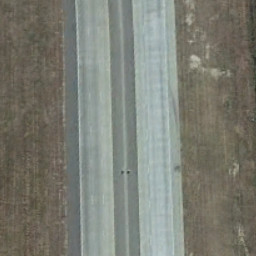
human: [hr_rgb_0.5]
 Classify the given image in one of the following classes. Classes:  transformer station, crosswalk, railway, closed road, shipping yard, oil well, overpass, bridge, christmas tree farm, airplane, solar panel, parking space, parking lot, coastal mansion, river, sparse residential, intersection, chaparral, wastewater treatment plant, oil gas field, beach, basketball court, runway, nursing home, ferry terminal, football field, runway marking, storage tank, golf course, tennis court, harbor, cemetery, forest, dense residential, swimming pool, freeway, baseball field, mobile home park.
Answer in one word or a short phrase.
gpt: freeway